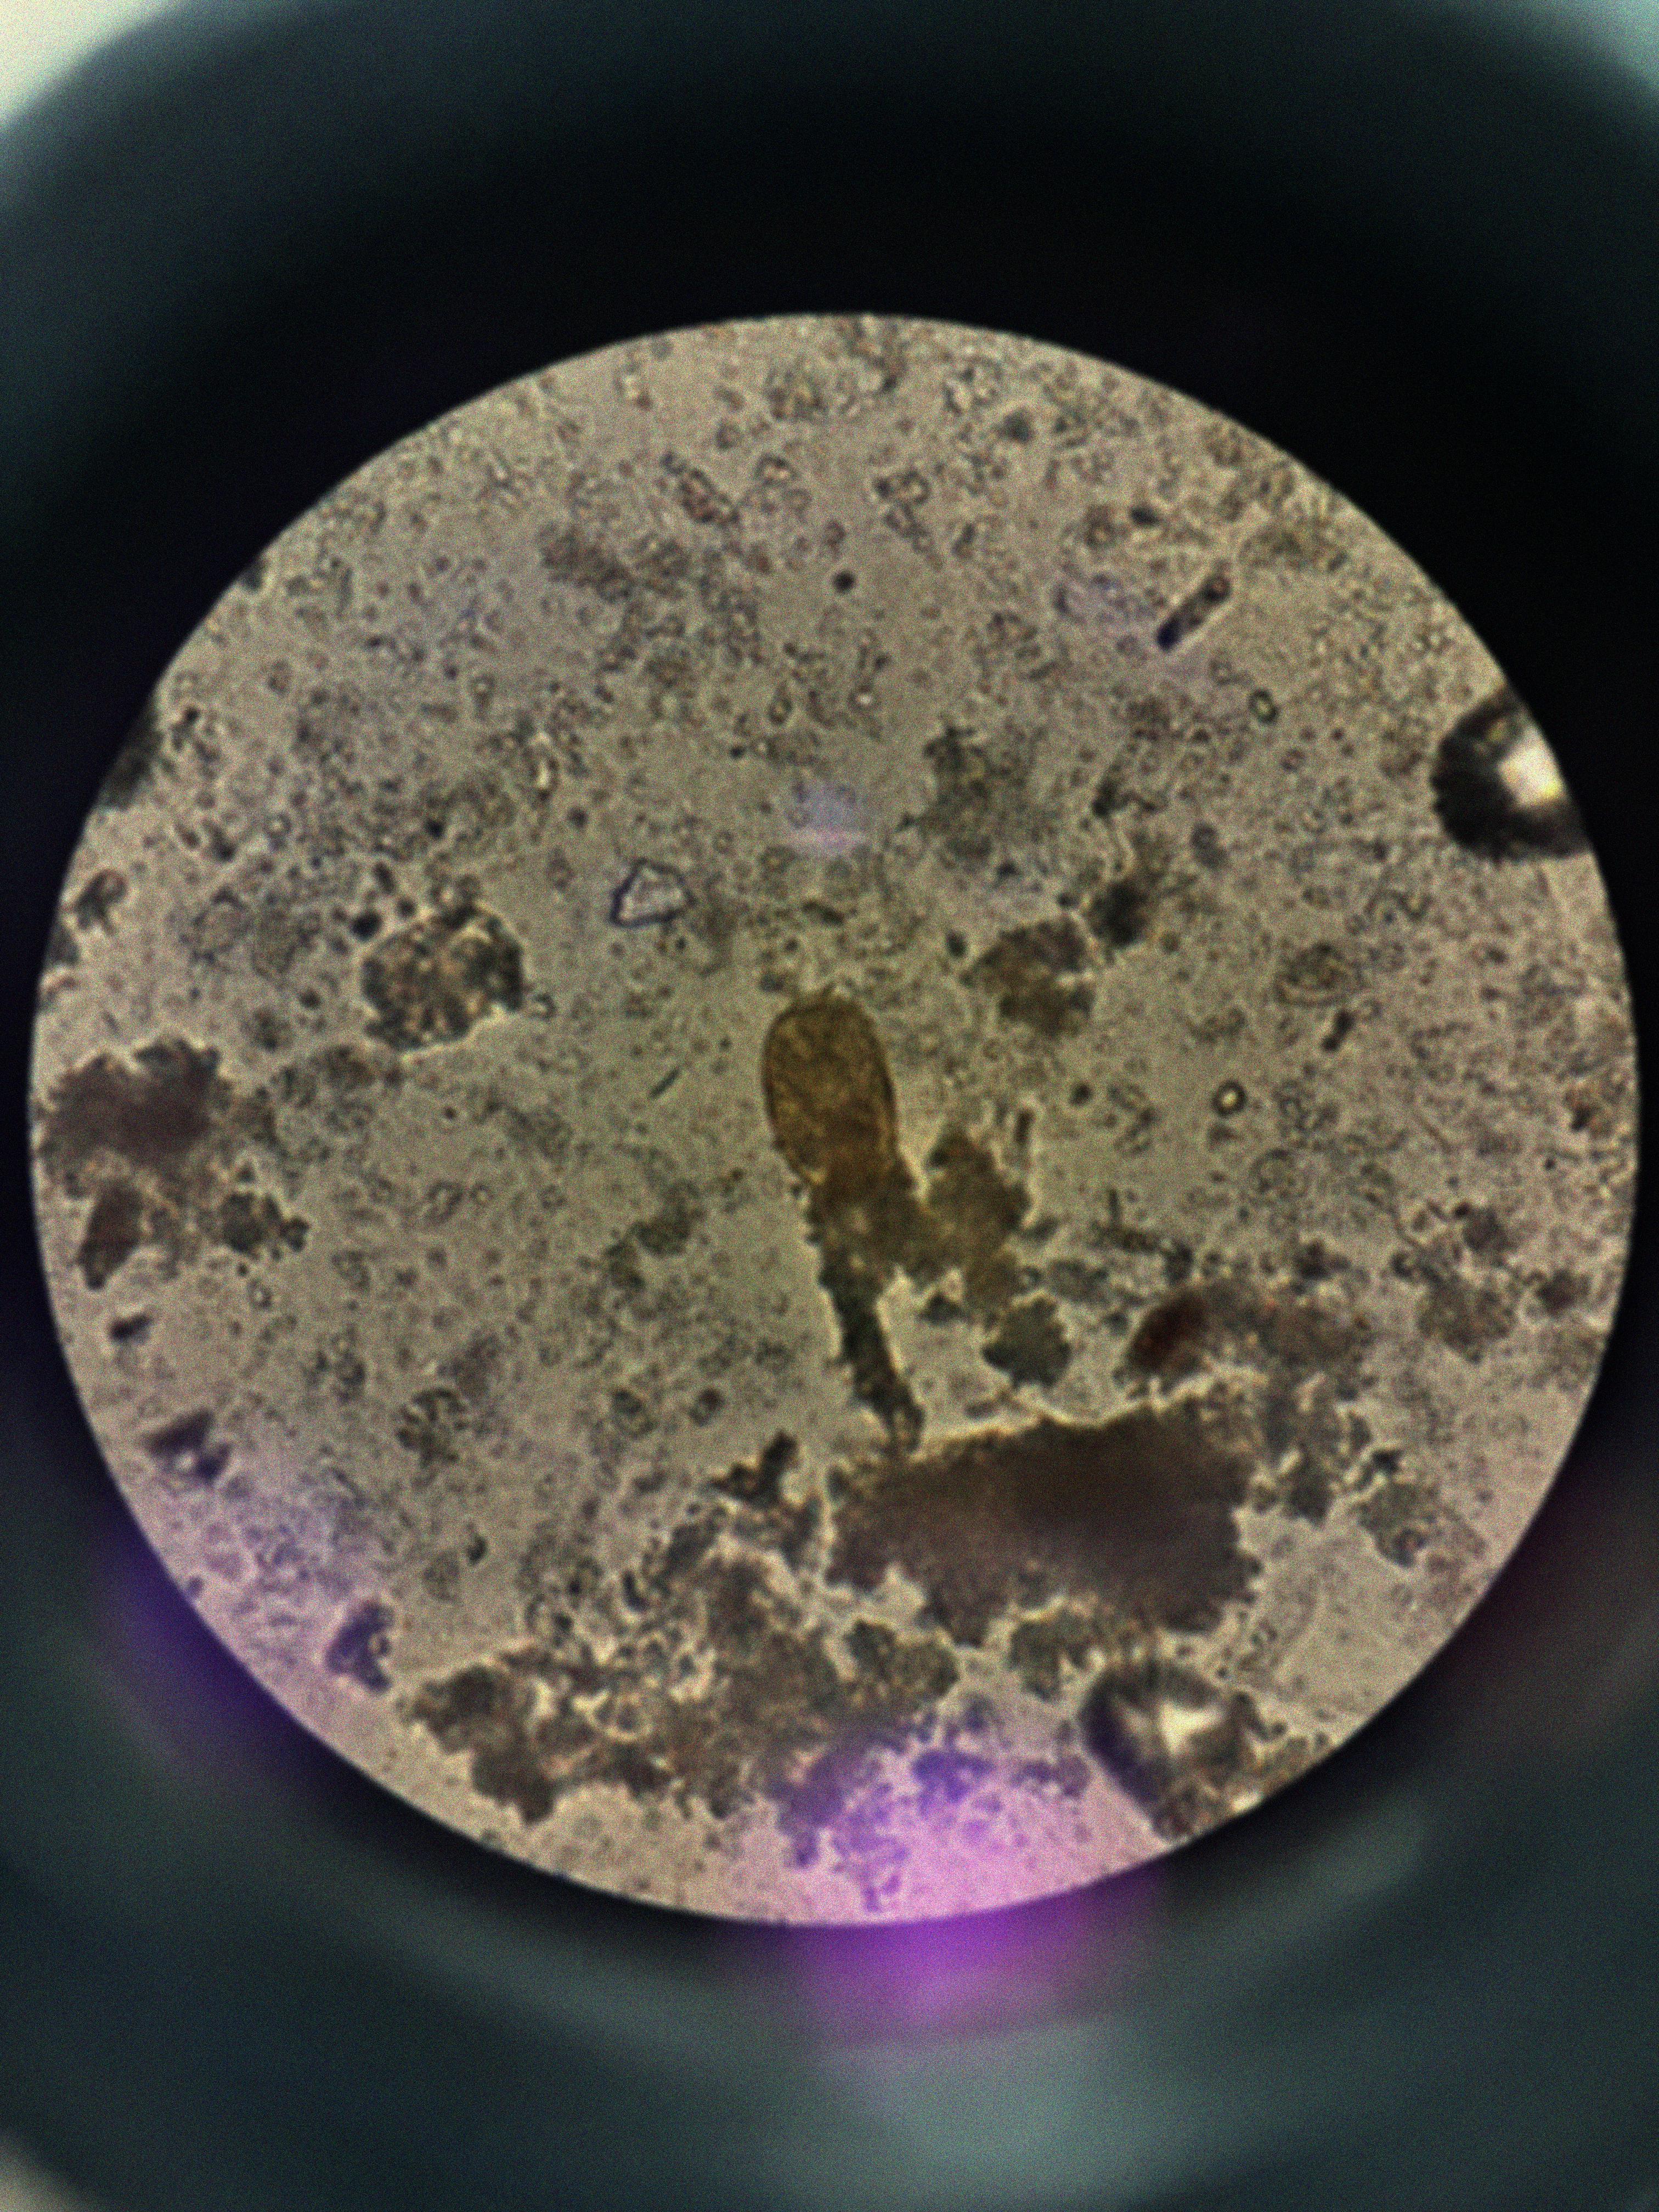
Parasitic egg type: Paragonimus spp